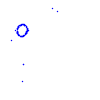
Particle: proton